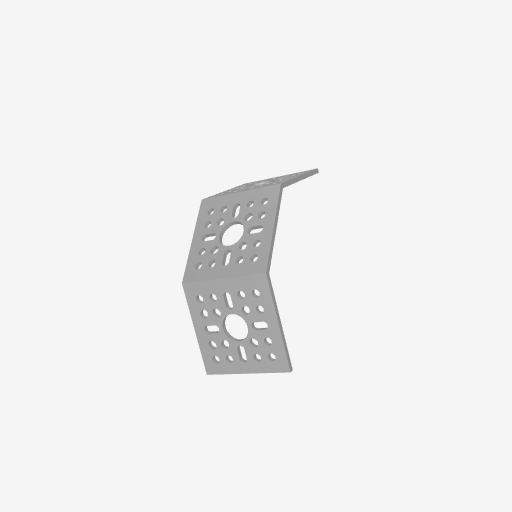
Part: AnglePatternBracket2-1